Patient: sex M, age 61
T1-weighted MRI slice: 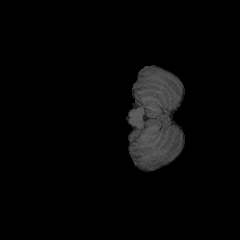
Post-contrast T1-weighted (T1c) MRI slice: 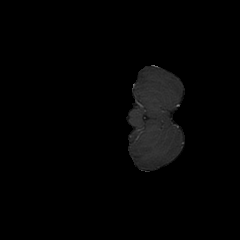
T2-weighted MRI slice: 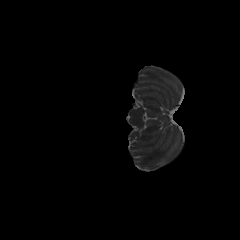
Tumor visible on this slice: no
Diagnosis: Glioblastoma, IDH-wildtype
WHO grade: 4